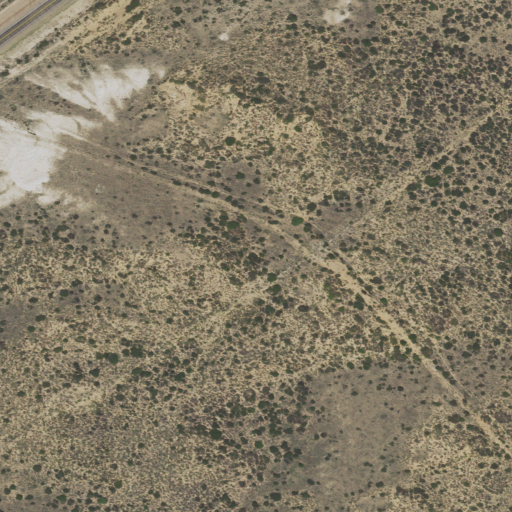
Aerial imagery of mountain in Texas named Sand Hills containing shrub, grassland, medium intensity development, and low intensity development